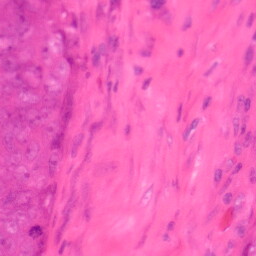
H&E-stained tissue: Colon